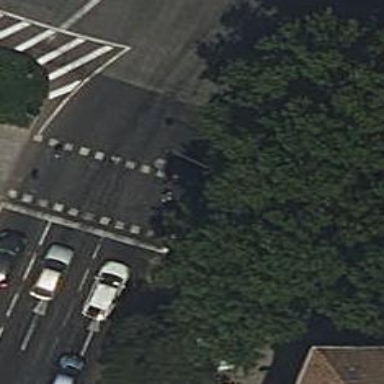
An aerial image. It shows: Road crossing with traffic signals.